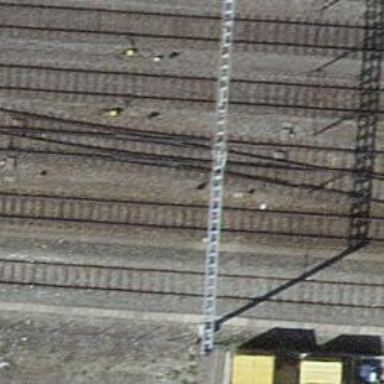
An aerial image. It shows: Railway switch.